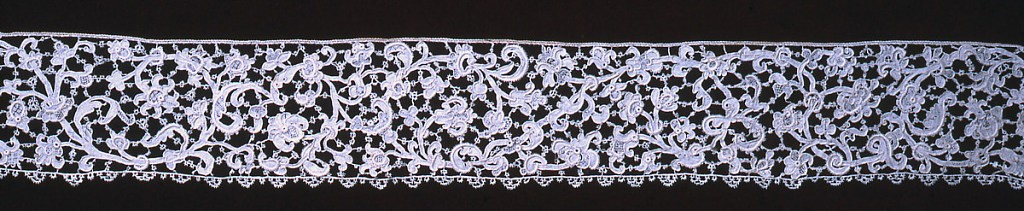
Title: Border
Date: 17th century
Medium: linen Technique: raised needle lace
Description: Border of serpentine floral sprays outlined by cordonnet. Pattern connected by brides picotées, outlined by cordonnet and interspersed by portes and gaze quadrillée.